Question: I am trying to bind the combobox through dataset column.
I have following dataset:

I want to bind combobox through LocationName column.
I am using following code for it:
'''
cmbLocation.DataBindings.Add(New Binding("Text", dsLocations, "LocationName"))
'''
But its throwing me following error:
> Cannot bind to the property or column LocationName on the DataSource.
Parameter name: dataMember
Please help me.
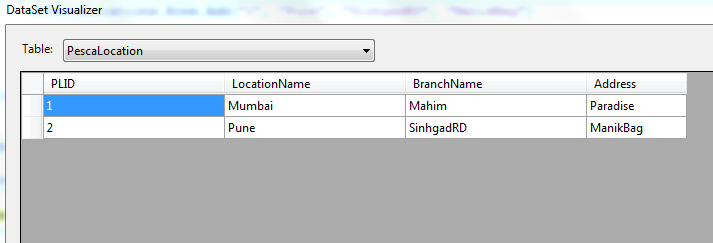
Answer: Try this for binding 'ComboBox' to data source:
'''
cmbLocation.DisplayMember = "LocationName";
cmbLocation.ValueMember = "LocationName";
cmbLocation.DataSource = dsLocations;
'''
it is easier and IMO more readable.